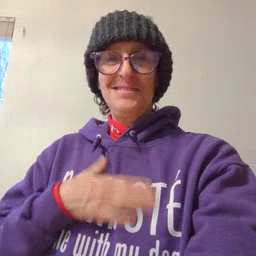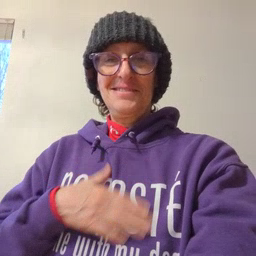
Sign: please